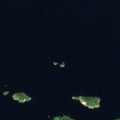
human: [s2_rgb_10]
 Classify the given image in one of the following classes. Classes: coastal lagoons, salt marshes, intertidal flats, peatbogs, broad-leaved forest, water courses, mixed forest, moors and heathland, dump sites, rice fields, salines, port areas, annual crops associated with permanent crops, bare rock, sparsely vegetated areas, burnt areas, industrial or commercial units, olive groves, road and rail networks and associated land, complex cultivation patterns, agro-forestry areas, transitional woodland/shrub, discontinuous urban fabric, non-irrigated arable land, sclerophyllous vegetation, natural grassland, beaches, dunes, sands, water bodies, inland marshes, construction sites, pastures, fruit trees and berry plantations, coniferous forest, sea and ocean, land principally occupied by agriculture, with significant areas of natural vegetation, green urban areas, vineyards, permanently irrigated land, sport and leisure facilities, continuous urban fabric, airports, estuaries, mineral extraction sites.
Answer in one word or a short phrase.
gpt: coniferous forest, water bodies